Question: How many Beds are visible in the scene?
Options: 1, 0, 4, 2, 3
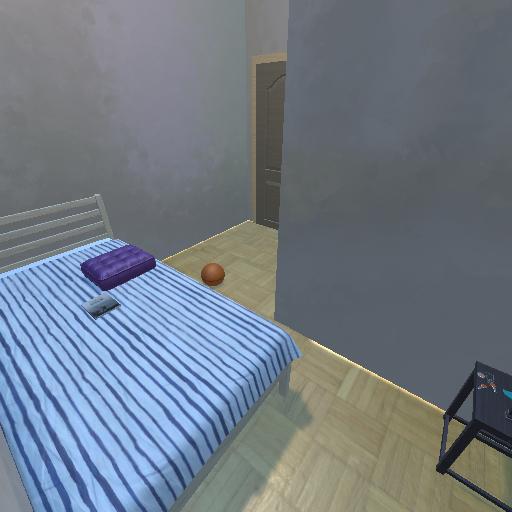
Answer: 1